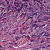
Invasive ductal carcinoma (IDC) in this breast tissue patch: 1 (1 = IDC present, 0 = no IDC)